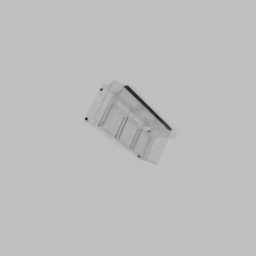
Label: furniture